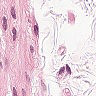
Metastatic tissue present: no